Field crop: maize
Growth stage: 2
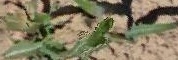
Species: maize